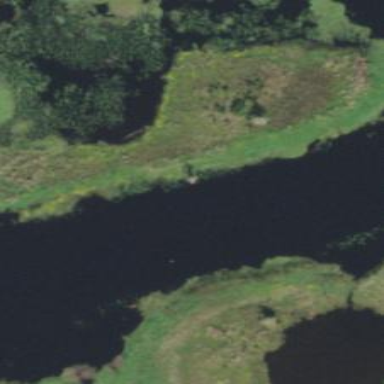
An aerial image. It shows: Marsh wetland.